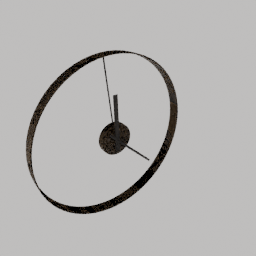
Label: decoration